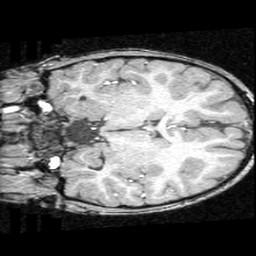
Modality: T1w
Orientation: coronal
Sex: female
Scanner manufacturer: ge
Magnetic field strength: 1.5 T
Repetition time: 21 s
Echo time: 0.008 s